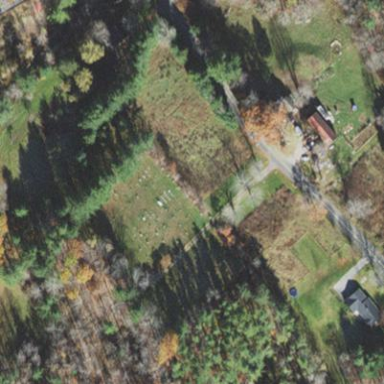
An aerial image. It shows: Cemetery with historic significance.